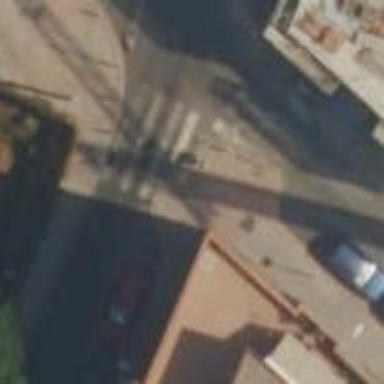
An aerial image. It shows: Uncontrolled zebra crossing on the road.